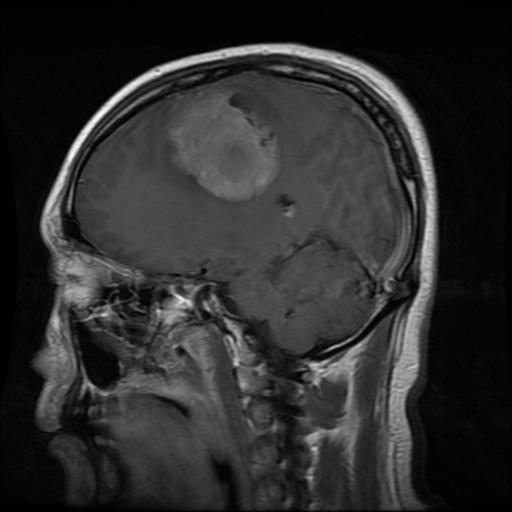
Label: meningioma